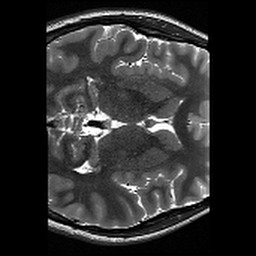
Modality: T2w
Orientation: axial
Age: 21
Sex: female
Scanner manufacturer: siemens
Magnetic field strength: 3 T
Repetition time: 13.15 s
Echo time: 0.082 s